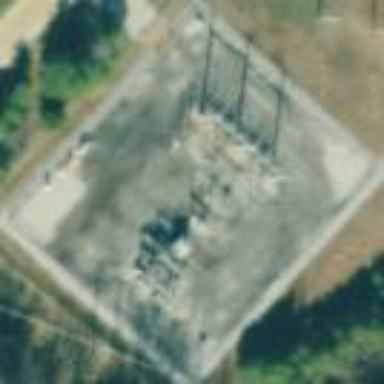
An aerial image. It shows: Distribution substation surrounded by fence.